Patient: sex F, age 43
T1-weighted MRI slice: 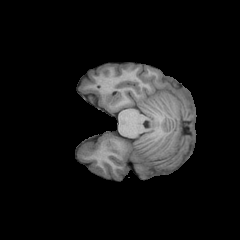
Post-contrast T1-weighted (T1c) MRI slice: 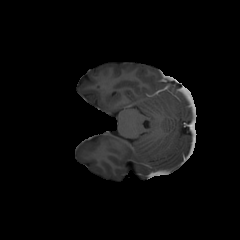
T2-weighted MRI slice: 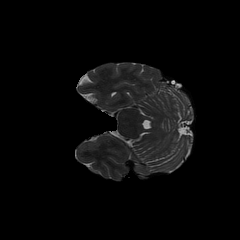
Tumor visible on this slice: no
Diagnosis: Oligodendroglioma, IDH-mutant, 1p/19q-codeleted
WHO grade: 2